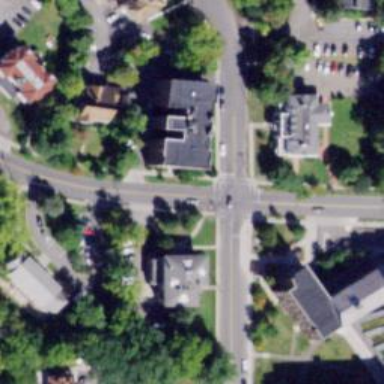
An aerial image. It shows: Marked crossing on the road.